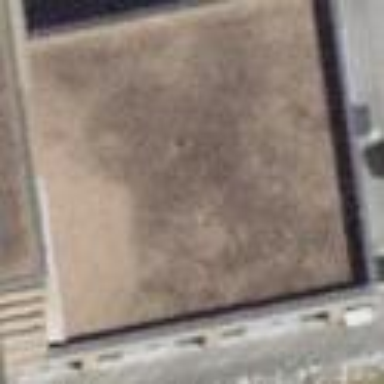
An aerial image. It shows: Part of building.